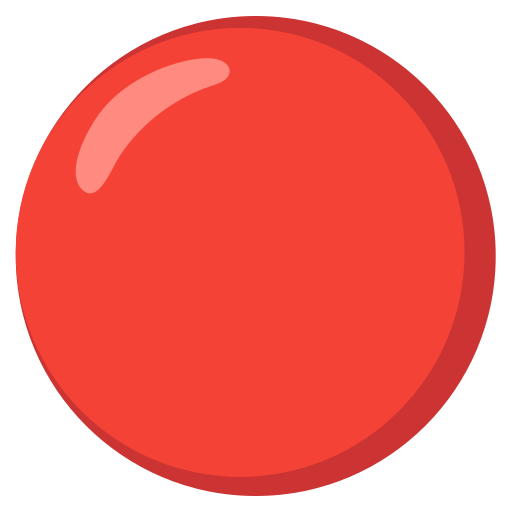
Emoji: 🔴